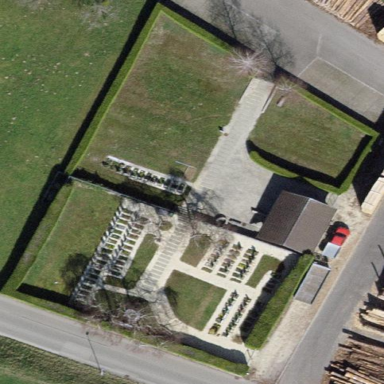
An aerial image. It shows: Cemetery.